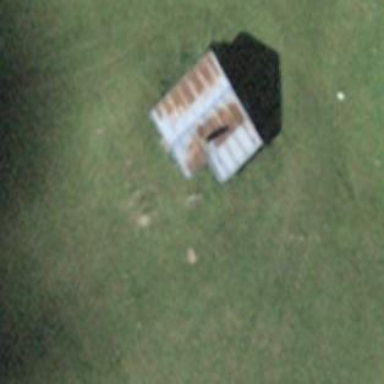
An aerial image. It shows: Hut.